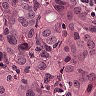
Metastatic tissue present: yes